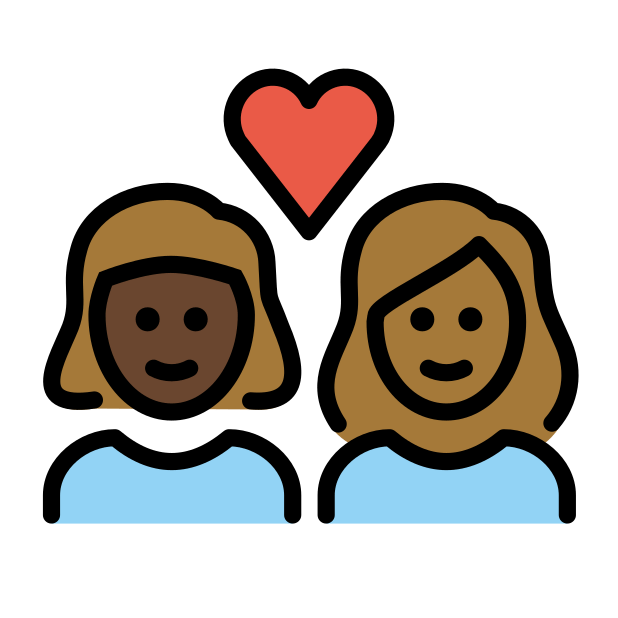
couple with heart: woman, woman, dark skin tone, medium-dark skin tone